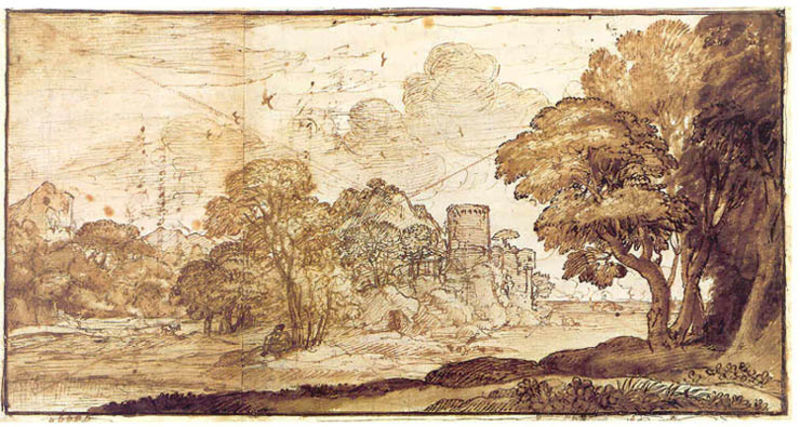
Titel: Landschaft mit Psyche vor dem Palast Amors
Künstler: Claude Lorrain
Standort: Karlsruhe
Institution: Staatliche Kunsthalle Karlsruhe
Schlagwörter: baum, berg, felsen, himmel, laub, mann, meer, schatten, vogel, wasser, wolken, aquarell, bäume, fluss, gelb, grün, landschaft, see, stadt, ufer, äste, braun, fenster, grau, hell, hintergrund, licht, skizze, zeichnung, gebäude, gras, haus, rot, schloss, tier, weg, wiese, wolke, beige, falten, mensch, bach, ebene, erde, feld, horizont, hügel, natur, vögel, wind, wolen, busch, pfad, boden, insel, sitzend, krone, tal, wald, anhöhe, turm, schrift, strand, italien, perspektive, süden, berge, fels, grafik, linien, pause, rast, rand, sepia, luft, querformat, treppe, sitzt, striche, zinnen, waldrand, tusche, ruine, burg, riff, schwalben, festung, entwurf, rom, umschlag, flecken, reh, briefumschlag, wanderer, laubbäume, tempel, gestrüpp, rötel, hotizont, distanz, landschafz, faltung, erste, rat, hirt, schwalbe, konstruktionslinien, trm, goauche, rg, g, k, 1400, rotel, ölandschaft, skkizze, wadrand